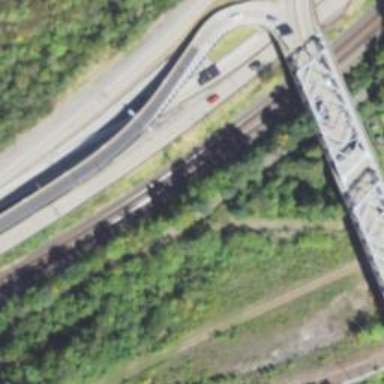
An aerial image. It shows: Asphalt cycleway running alongside abandoned railway line.